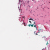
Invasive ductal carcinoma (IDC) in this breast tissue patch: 0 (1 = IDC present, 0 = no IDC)